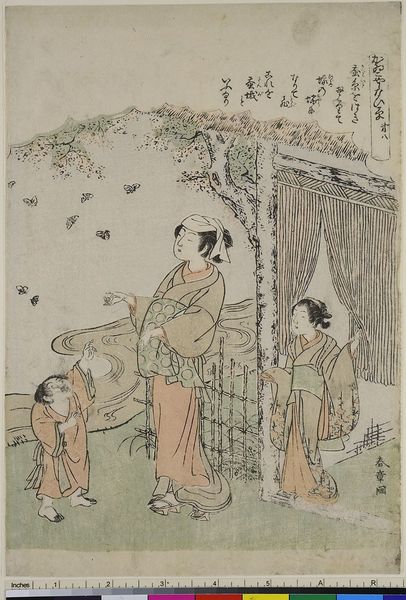
Titel: Anleitung zur Seidenraupenzucht Blatt 8
Künstler: Katsukawa Shunsh&#x14D;
Standort: Hamburg
Institution: Museum für Kunst und Gewerbe Hamburg
Schlagwörter: fluss, grün, menschen, zeichnung, haus, haare, stoff, drei, familie, seide, holzschnitt, japan, schrift, sommer, gardinen, geisha, druckgraphik, druckgrafik, schmetterling, tracht, china, zeit, gewebe, raupe, farbholzschnitt, kimono, asiat, volkstracht, edo, reproduktionen, yukata, druckerzeugnisse, hiragana, vorhänge, seidenherstellung, seidenspinner, ofuro, drwi